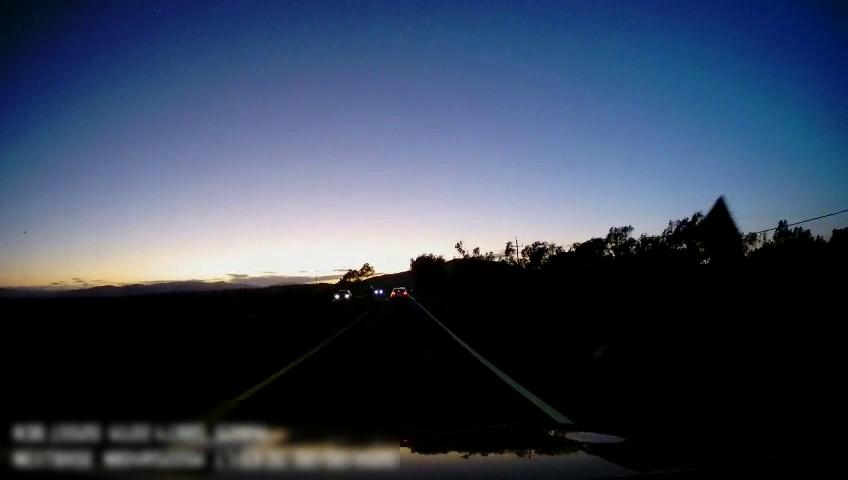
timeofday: Dusk/Dawn/Twilight
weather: Other
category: Drivable Space
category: Vehicles | Car
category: Vehicles | Car
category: Lanes | Current Lane
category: Lanes | Current Lane